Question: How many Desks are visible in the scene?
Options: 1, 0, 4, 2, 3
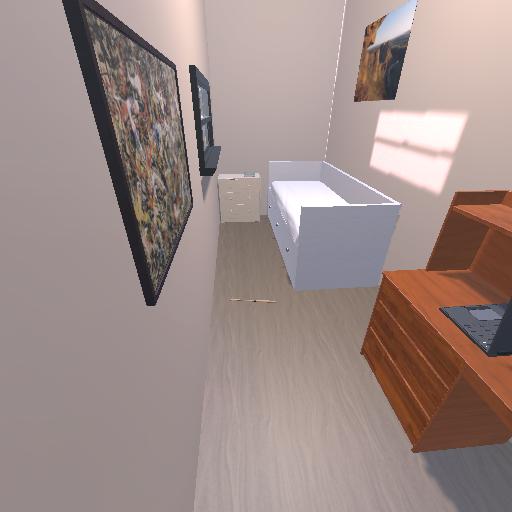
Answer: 1